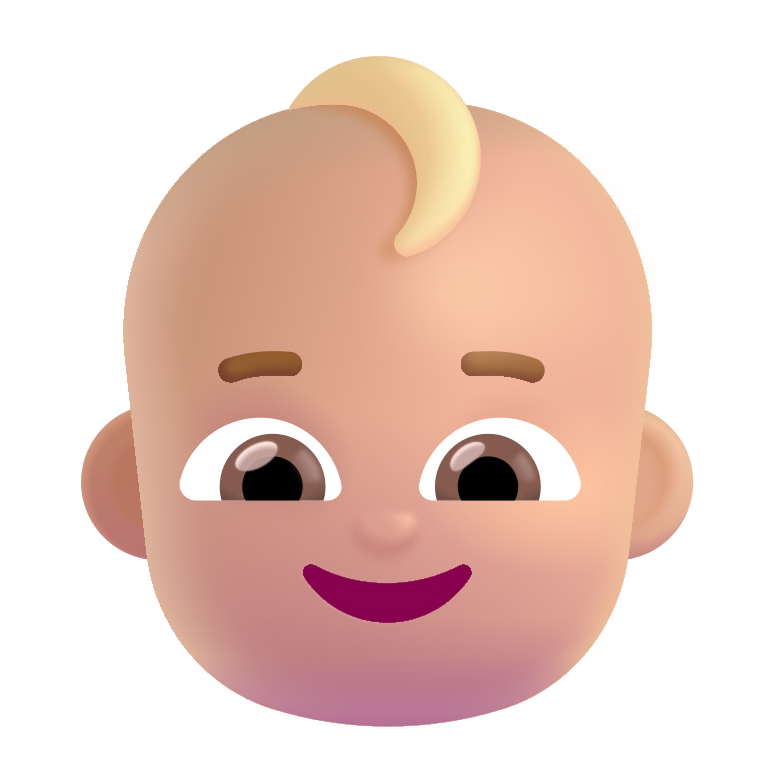
baby color  light